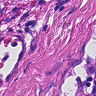
Metastatic tissue present: yes